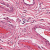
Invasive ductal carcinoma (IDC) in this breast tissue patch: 0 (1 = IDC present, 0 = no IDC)